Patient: sex M, age 37
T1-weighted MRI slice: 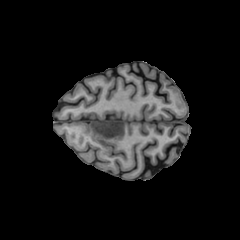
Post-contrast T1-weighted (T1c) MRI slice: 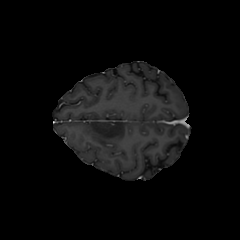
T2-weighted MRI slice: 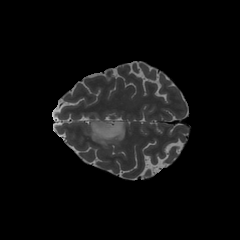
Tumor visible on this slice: yes
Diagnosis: Astrocytoma, IDH-mutant
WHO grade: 2